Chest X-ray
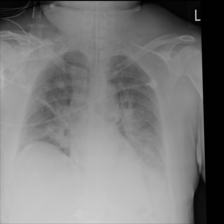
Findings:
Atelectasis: negative
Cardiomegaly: negative
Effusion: negative
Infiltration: positive
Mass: negative
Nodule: negative
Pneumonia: negative
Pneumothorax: negative
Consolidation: negative
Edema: negative
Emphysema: negative
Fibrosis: negative
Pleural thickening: negative
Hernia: negative